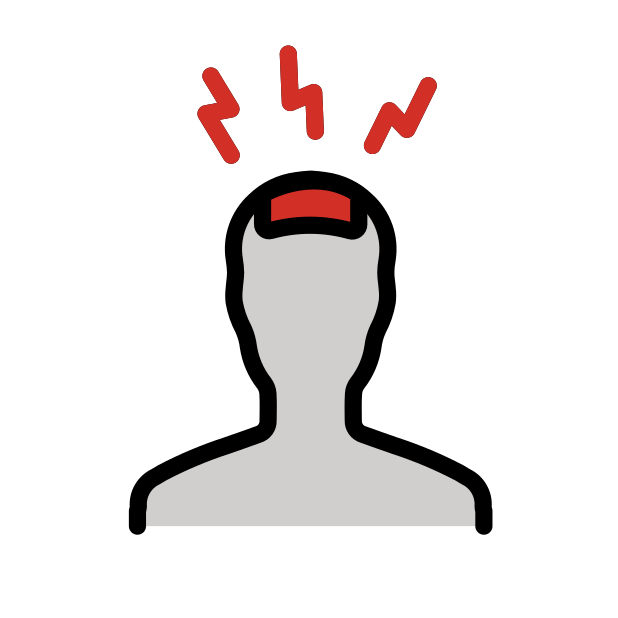
headache